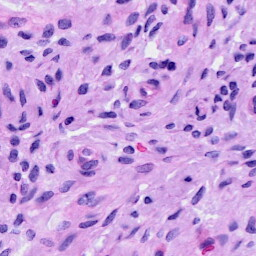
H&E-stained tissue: Cervix